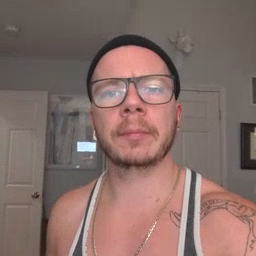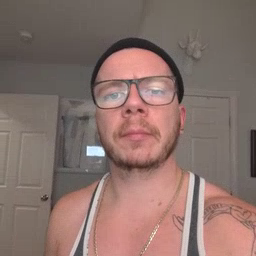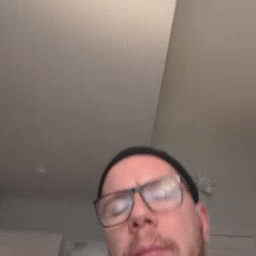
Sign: ear